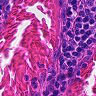
Metastatic tissue present: no